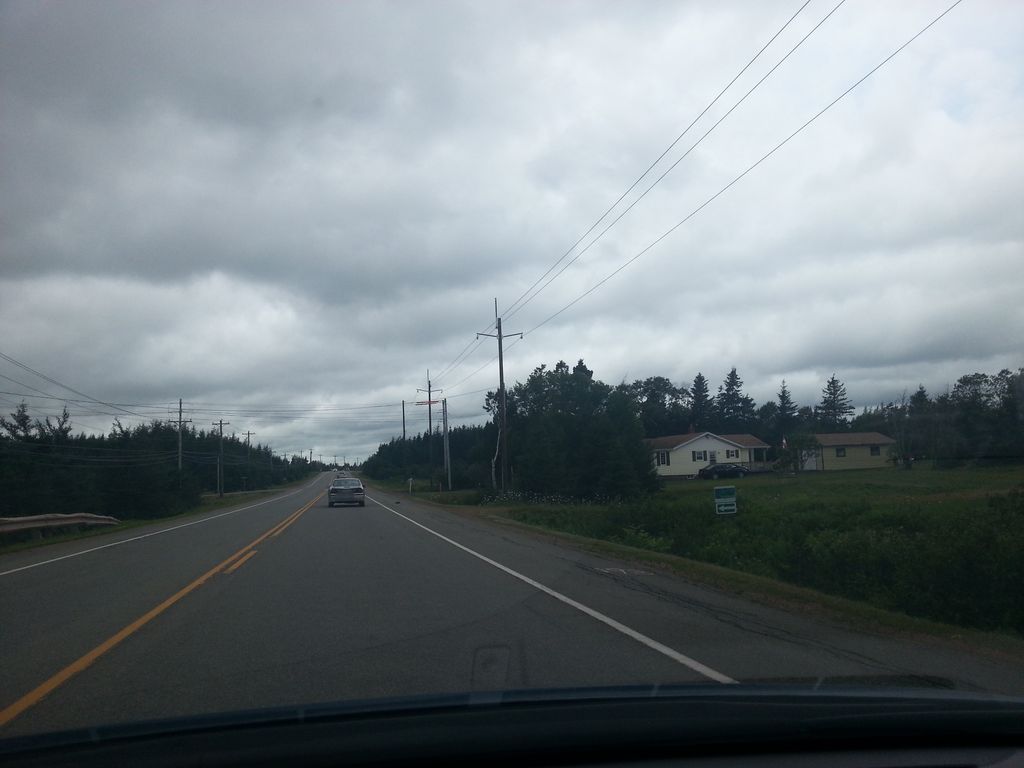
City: charlottetown